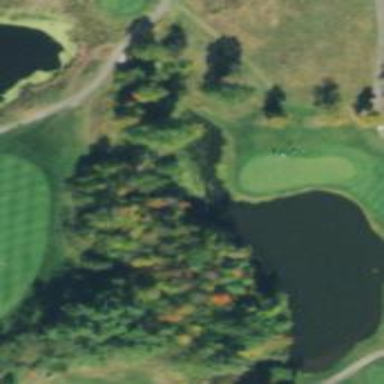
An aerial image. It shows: Picturesque scene of golf course with lateral water hazard.